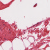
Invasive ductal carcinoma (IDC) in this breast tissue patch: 0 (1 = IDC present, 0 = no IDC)